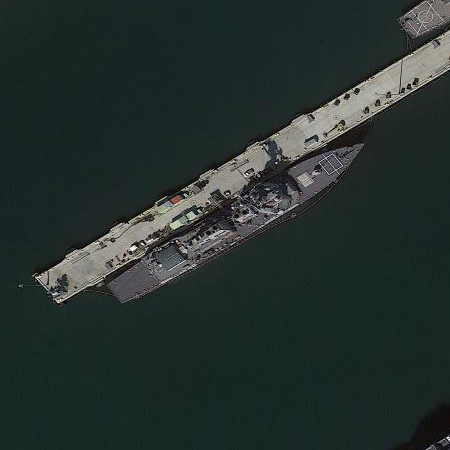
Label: destroyer